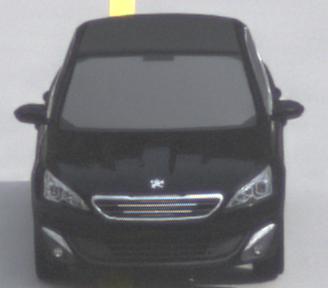
Make: Peugeot
Model: 308 VTi 82
Detailed model: 308 (II)
Model produced from: 2013/09
Model produced until: 2014/11
Doors: 5
Color: black
Road condition: dry road
Daytime: morning or afternoon
Contrast: low contrast